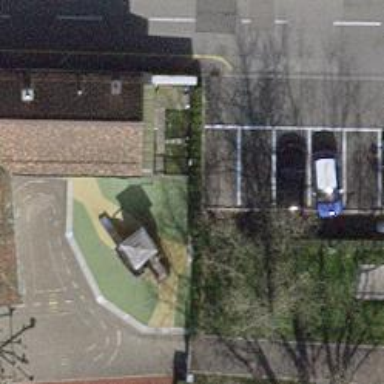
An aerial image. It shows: Car-sharing service available at this location.